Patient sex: F
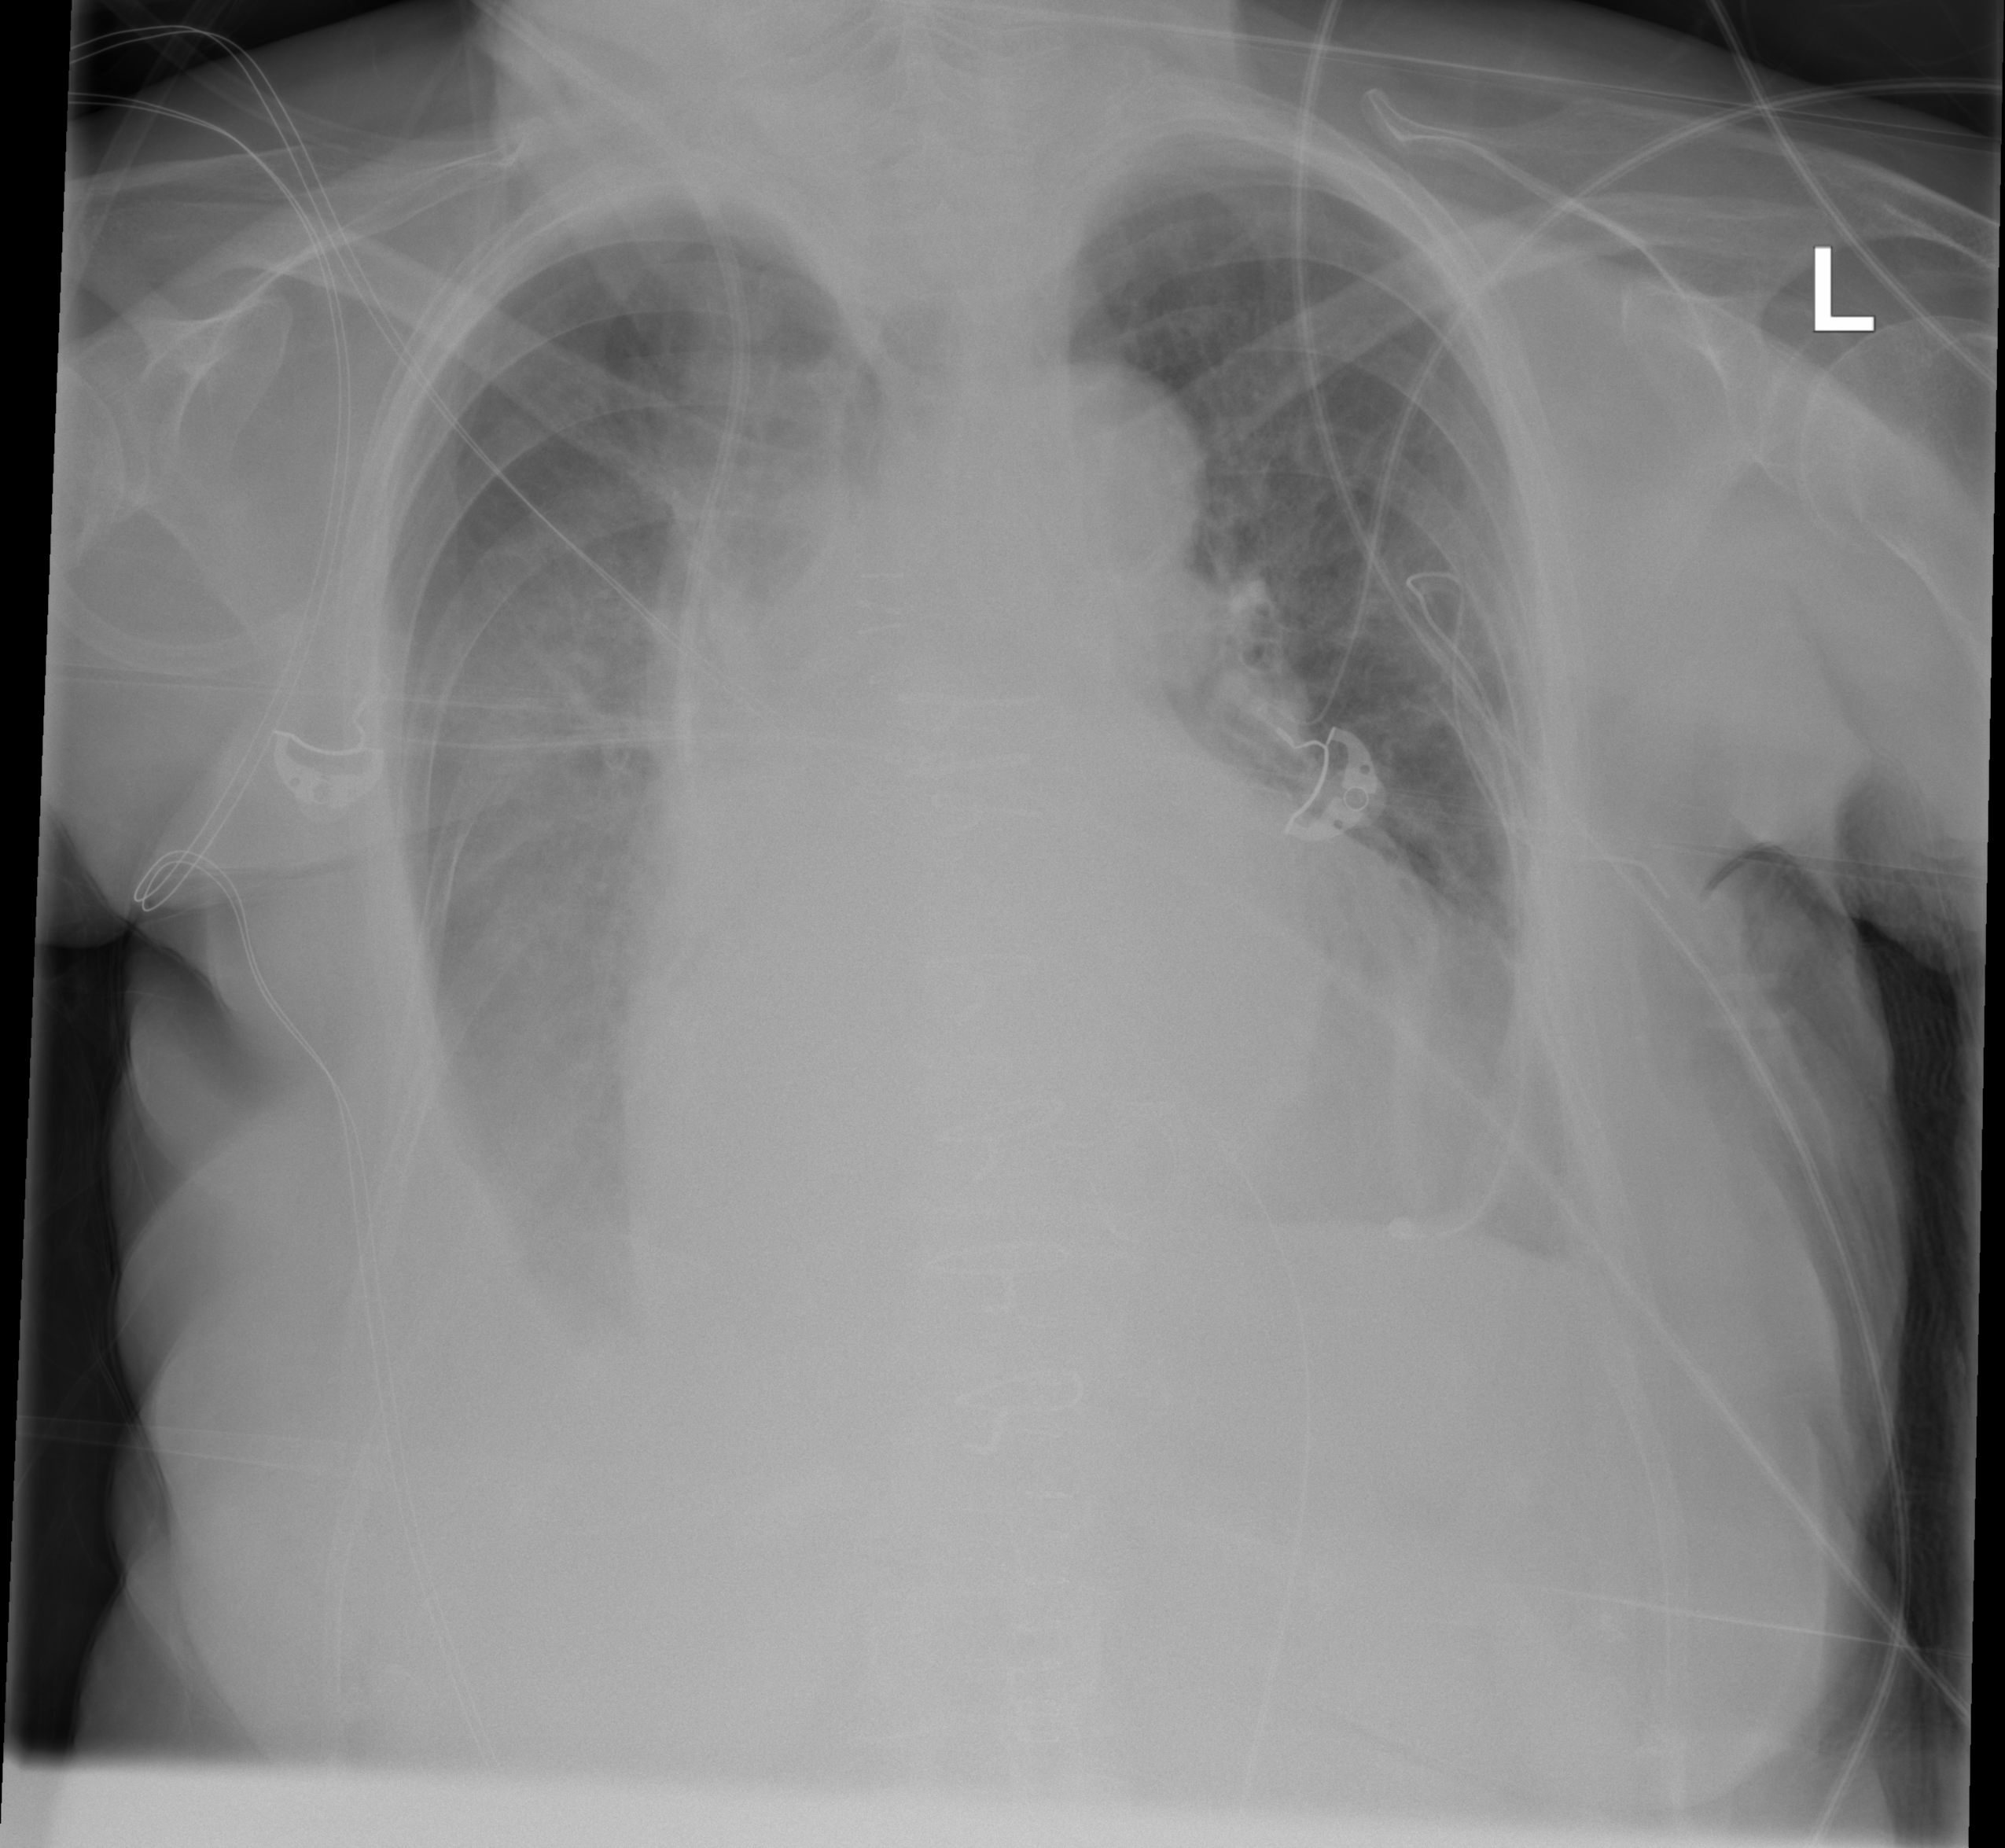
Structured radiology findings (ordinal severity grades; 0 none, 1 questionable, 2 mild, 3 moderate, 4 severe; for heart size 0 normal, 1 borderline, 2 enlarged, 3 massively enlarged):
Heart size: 3
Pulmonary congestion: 2
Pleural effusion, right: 3
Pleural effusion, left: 2
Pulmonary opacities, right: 2
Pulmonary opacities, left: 1
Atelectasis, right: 2
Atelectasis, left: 2